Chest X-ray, AP view. Patient: 40 years old, sex F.
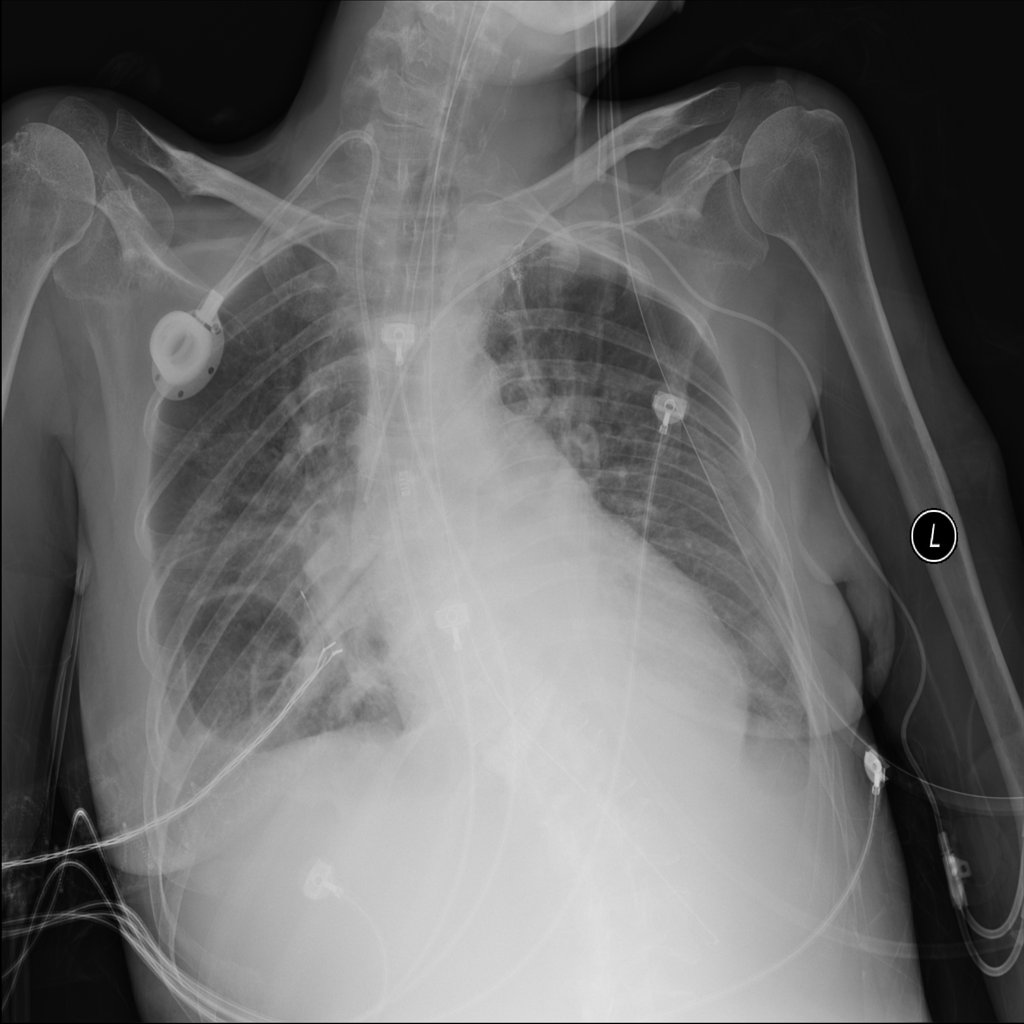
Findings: No Finding